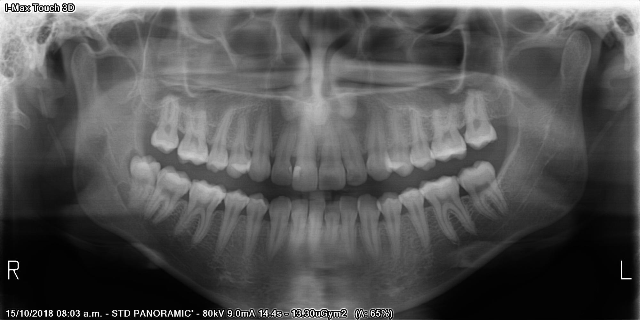
adult